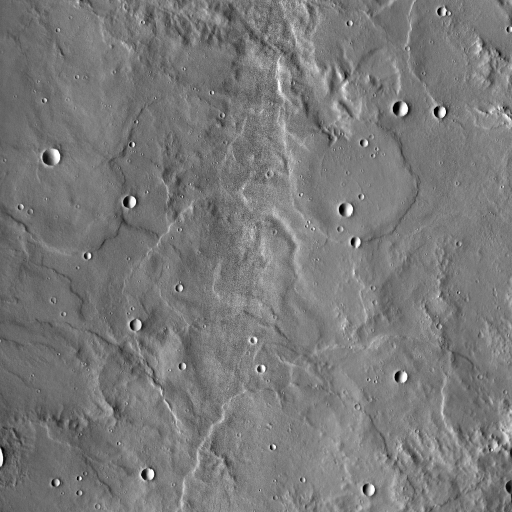
Crater classes present: Background, Other, Buried, Secondary